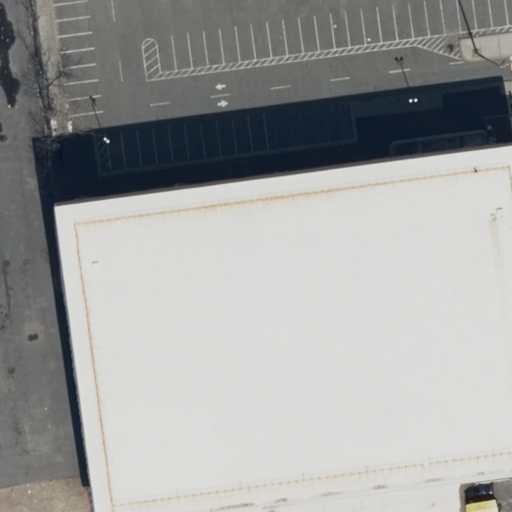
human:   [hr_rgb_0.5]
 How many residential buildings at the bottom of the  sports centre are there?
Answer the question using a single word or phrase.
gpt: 0

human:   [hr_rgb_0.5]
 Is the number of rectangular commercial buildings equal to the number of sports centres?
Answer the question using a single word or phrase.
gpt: no

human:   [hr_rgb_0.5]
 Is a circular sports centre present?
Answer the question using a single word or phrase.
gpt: no

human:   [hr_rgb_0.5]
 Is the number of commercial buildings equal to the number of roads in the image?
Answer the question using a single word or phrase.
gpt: no

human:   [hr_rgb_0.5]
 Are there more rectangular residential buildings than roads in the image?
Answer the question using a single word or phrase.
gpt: no

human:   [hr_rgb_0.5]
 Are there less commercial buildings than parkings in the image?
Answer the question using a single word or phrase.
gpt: yes

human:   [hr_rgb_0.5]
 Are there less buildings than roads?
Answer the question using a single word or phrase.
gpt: yes

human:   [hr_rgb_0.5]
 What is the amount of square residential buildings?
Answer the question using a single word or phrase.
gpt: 0

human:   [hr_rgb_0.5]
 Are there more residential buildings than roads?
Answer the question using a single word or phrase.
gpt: no

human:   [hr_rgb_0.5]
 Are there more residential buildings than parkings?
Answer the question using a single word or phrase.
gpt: no

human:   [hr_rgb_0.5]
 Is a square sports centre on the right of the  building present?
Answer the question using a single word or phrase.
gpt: no

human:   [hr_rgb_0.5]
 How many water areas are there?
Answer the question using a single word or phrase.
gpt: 0

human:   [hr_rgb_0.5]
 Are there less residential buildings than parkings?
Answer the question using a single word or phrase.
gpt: no

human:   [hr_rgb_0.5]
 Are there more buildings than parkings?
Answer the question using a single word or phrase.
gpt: no

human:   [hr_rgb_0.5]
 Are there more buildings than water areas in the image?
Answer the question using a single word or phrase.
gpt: yes

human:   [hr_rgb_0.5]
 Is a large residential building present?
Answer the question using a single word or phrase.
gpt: no

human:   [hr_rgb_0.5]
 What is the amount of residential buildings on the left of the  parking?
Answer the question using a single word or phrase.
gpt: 1

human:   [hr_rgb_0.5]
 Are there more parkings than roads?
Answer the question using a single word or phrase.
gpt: no

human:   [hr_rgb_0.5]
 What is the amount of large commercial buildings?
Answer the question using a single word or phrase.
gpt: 0

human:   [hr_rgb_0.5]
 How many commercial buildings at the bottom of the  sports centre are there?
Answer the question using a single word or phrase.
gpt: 0

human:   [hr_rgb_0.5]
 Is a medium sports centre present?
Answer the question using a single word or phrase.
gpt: yes

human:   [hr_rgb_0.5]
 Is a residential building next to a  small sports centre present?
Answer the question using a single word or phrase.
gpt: no

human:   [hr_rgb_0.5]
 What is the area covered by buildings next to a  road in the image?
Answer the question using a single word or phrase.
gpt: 439m2

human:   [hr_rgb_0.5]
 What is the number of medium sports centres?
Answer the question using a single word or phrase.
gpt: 1

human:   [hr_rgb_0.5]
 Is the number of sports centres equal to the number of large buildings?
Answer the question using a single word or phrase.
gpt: no

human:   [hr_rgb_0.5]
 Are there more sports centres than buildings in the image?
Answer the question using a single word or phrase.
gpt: no

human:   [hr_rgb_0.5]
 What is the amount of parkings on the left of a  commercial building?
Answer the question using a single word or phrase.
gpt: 0

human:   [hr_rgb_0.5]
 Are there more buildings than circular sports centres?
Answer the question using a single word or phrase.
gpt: yes

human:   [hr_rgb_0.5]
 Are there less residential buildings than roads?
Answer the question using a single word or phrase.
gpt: yes

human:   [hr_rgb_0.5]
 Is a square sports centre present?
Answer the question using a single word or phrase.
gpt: no

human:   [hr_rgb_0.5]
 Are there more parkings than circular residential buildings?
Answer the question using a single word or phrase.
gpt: yes

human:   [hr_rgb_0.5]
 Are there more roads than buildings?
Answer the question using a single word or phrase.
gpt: yes

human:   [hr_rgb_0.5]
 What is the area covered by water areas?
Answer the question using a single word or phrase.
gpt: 0m2

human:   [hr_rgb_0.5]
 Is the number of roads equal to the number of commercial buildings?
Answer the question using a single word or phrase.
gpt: no

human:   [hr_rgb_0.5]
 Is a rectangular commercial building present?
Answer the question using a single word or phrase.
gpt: no

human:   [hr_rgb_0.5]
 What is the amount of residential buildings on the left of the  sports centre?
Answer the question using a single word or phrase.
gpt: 0